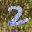
Label: 2